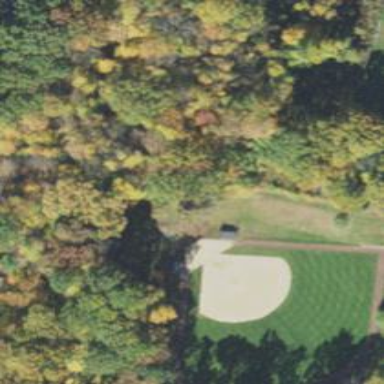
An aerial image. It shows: Softball pitch for leisure sports.